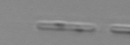
Label: Skeletonema